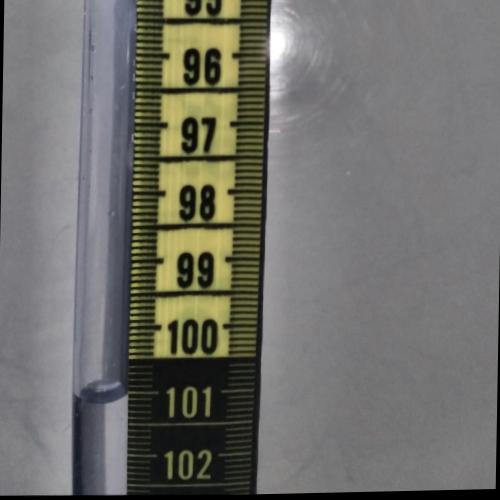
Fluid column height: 101.0 cm